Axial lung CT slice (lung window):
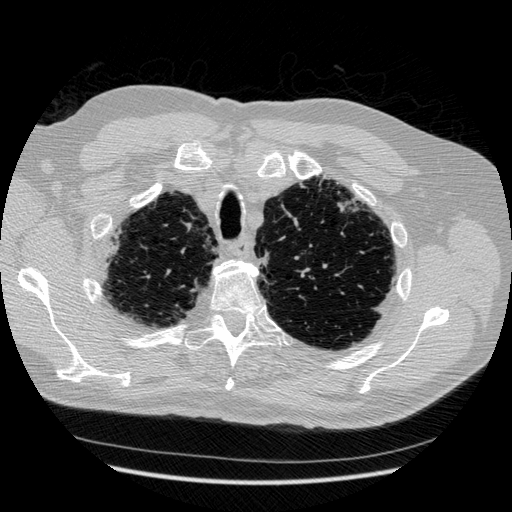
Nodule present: no